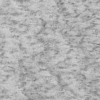
Label: not_dusty